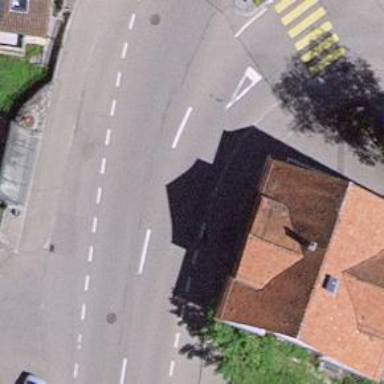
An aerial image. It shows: Public transport stop position.